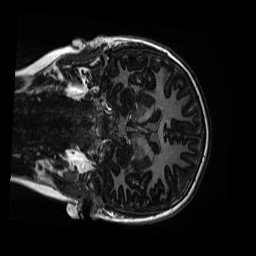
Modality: MP2RAGE
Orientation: coronal
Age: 10
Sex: male
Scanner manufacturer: siemens
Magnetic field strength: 3 T
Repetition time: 4 s
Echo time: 0.00303 s